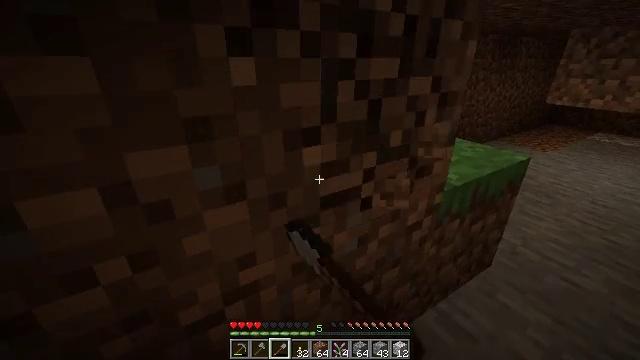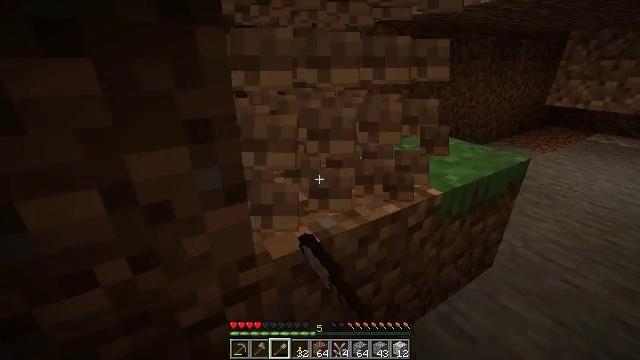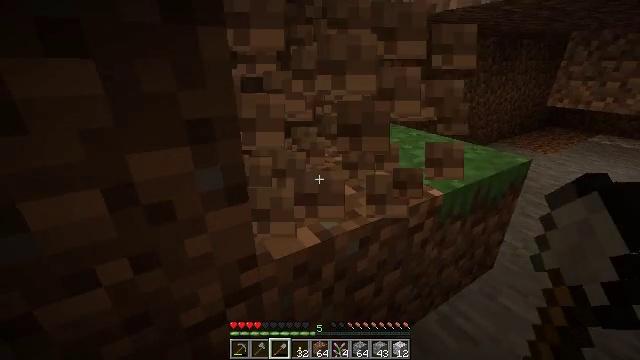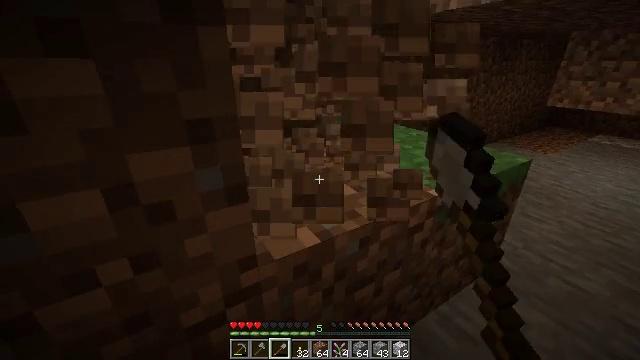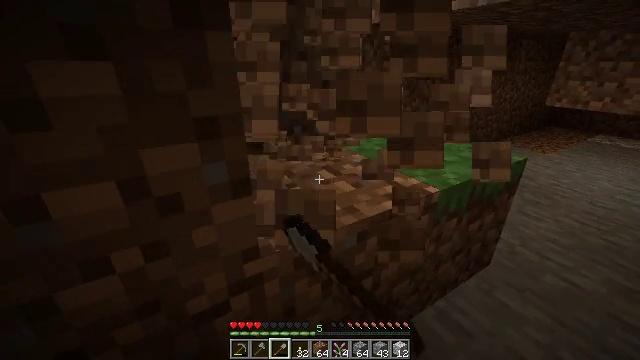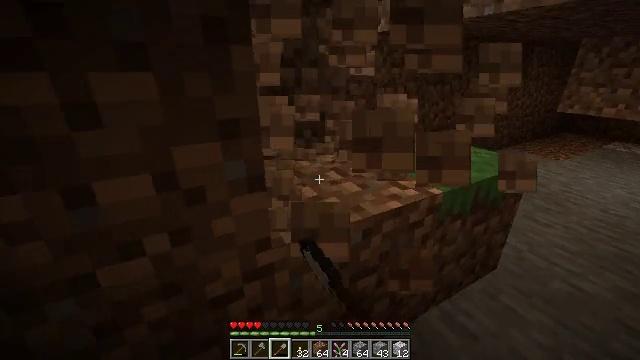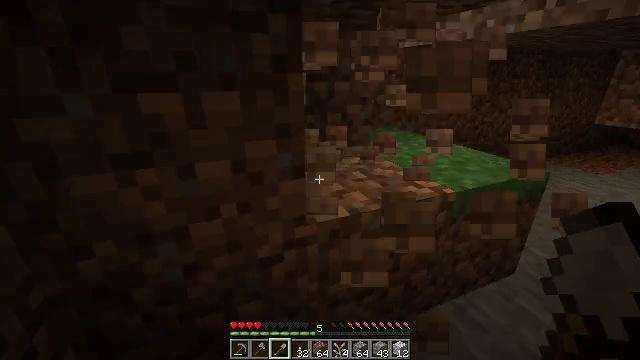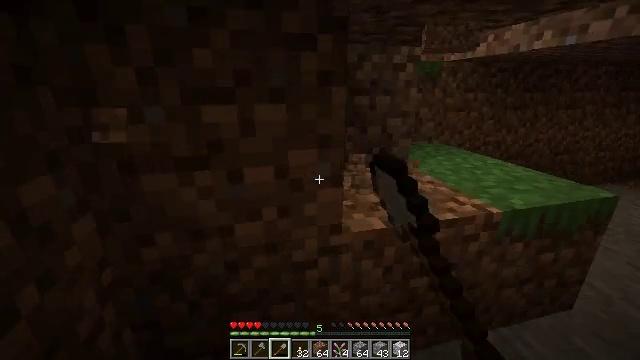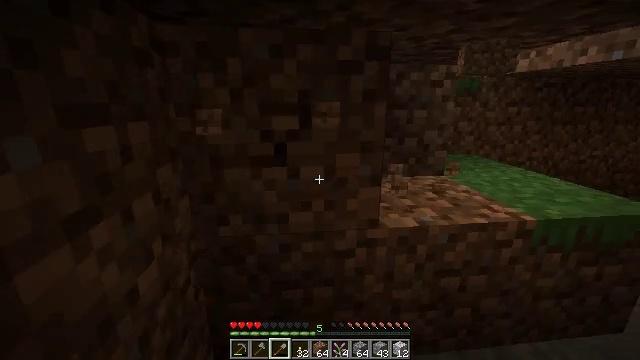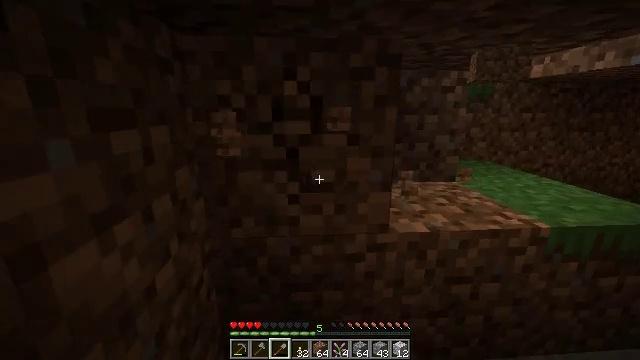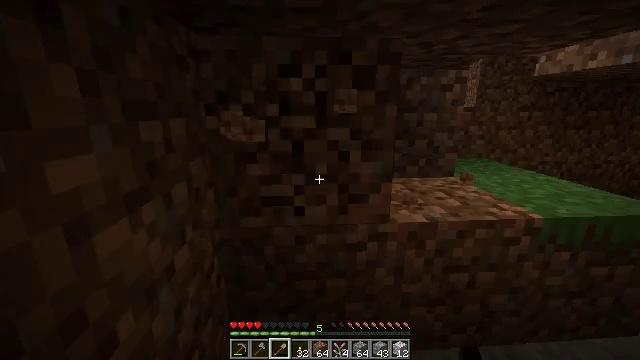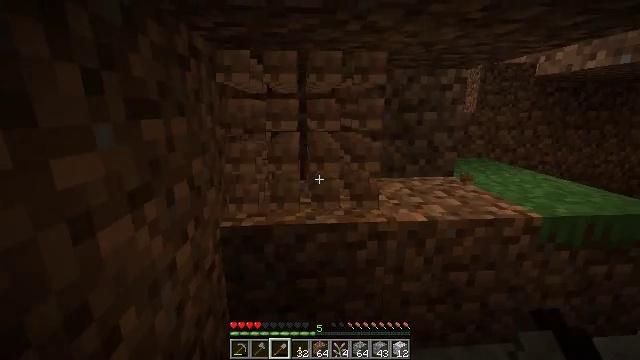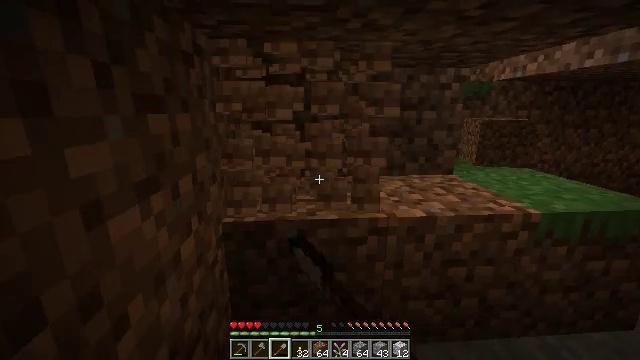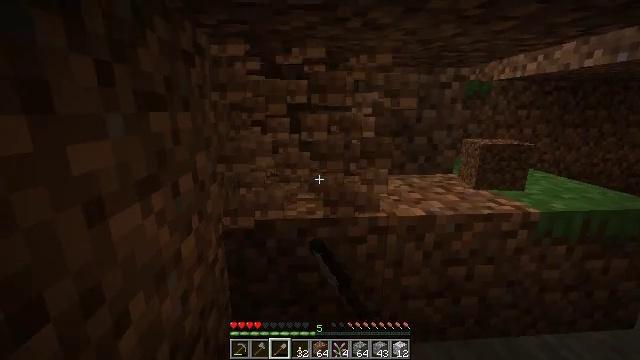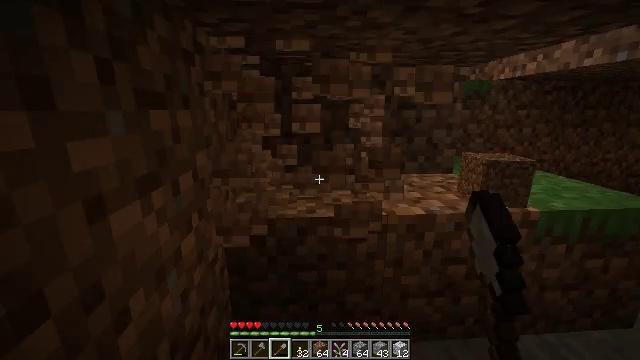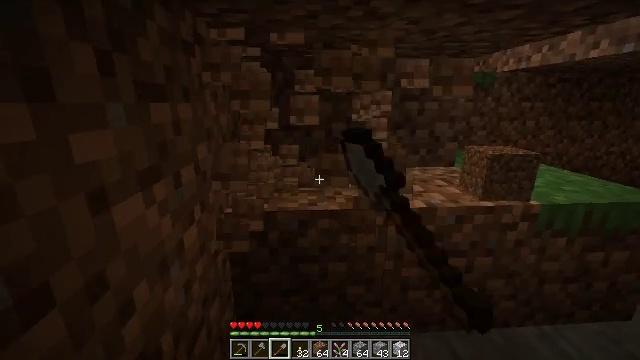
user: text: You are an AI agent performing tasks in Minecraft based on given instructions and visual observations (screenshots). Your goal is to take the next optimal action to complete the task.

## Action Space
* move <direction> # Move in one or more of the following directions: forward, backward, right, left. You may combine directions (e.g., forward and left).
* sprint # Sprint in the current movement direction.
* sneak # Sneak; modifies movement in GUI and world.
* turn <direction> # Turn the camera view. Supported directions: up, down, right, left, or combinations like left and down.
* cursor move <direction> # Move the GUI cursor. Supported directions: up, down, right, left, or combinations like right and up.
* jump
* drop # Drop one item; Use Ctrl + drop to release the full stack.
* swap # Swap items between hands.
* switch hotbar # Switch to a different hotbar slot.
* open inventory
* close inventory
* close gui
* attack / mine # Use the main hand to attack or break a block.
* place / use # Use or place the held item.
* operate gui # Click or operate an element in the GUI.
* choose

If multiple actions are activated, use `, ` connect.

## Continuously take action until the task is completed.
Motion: motion action
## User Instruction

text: Collect dirt by holding left button.
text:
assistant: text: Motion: attack / mine
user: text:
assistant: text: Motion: attack / mine
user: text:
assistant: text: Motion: attack / mine
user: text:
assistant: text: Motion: move back, attack / mine
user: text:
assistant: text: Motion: move back, turn left and up, attack / mine
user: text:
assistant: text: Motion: move back, turn left and up, attack / mine
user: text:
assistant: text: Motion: move back, turn left and up, attack / mine
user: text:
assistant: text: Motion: turn left and up, attack / mine
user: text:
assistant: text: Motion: turn left and up, attack / mine
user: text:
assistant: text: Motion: attack / mine
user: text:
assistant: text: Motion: attack / mine
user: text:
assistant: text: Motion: attack / mine
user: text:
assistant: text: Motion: attack / mine
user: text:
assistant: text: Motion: attack / mine
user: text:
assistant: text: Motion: turn down, attack / mine
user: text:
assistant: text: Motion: turn down, attack / mine
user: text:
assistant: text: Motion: turn down, attack / mine
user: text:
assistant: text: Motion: turn down, attack / mine
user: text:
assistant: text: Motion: attack / mine
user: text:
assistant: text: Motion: attack / mine
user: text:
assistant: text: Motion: attack / mine
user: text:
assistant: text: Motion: move forward, attack / mine
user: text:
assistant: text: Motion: move forward, turn right, attack / mine
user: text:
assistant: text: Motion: move forward, turn right, attack / mine
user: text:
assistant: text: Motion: turn right, attack / mine
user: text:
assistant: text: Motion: turn right, attack / mine
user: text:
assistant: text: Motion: turn right, attack / mine
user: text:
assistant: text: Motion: turn right, attack / mine
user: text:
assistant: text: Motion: turn right, attack / mine
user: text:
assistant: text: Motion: attack / mine